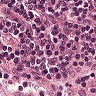
Metastatic tissue present: no